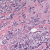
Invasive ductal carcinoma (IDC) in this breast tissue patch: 1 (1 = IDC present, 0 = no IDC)